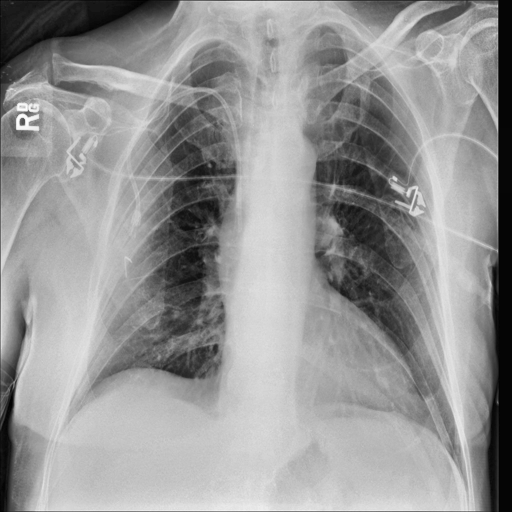
Finding: NORMAL